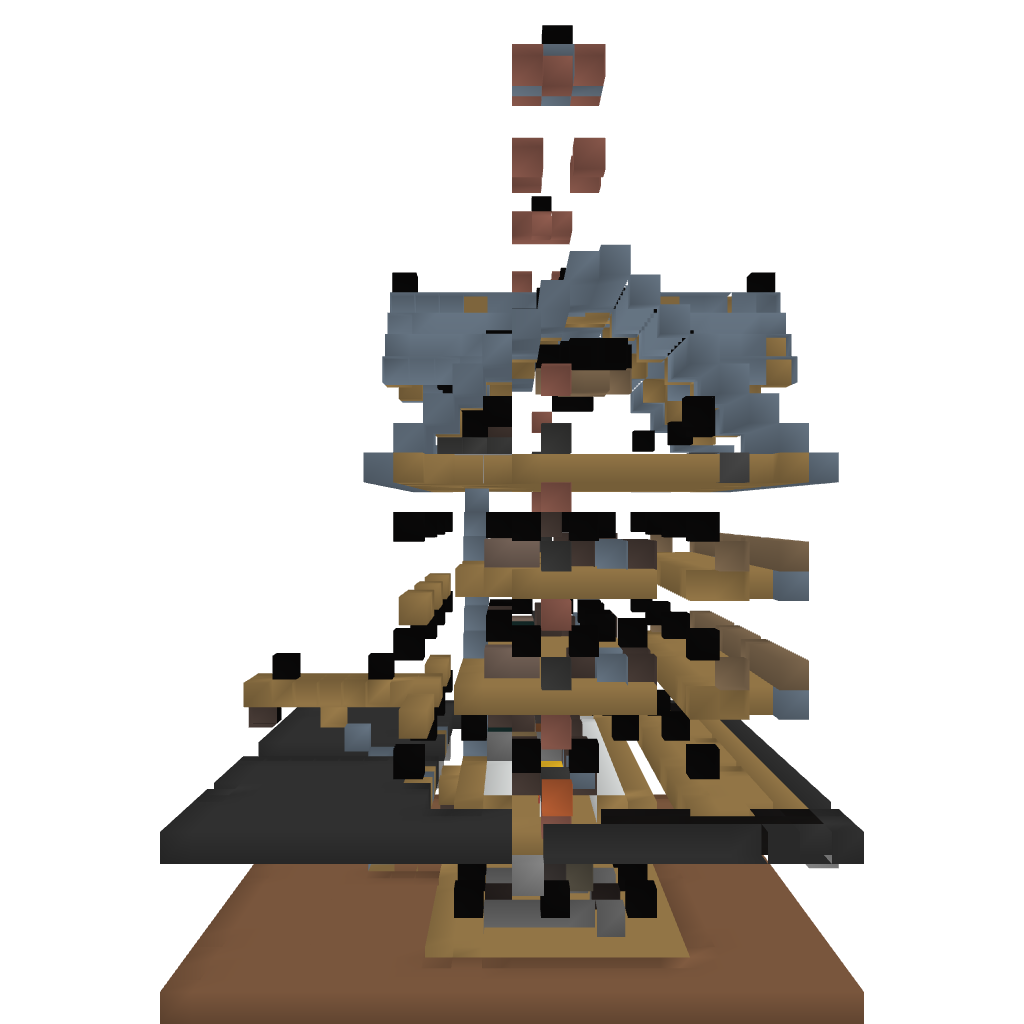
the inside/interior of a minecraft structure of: Four Room Inn